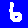
Digit: 6